Interaction volume radius: 5 \u00c5
Interaction volume height: 10 \u00c5
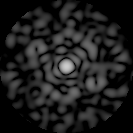
Disorder parameter: 0.79